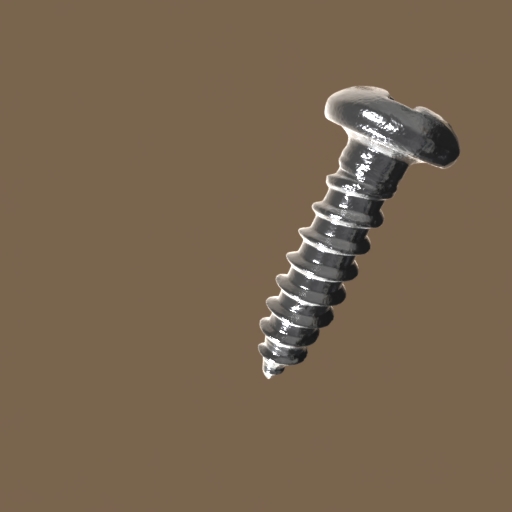
Label: screw